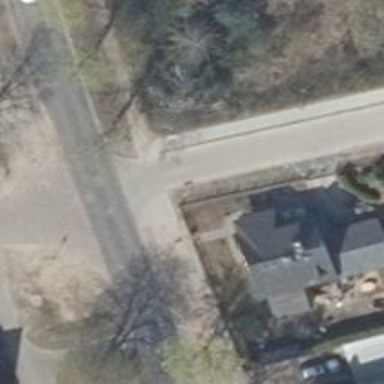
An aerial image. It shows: Unmarked road crossing.